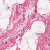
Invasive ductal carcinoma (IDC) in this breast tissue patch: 0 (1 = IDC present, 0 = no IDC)